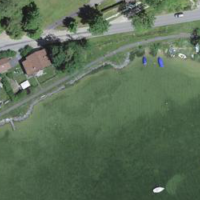
EUNIS habitat code: 14
Species observed at this site:
Aythya fuligula